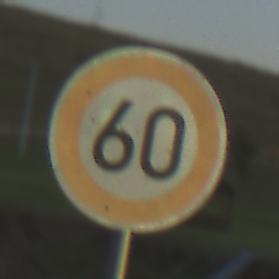
Verkehrszeichen: Geschwindigkeit60
Umgebung: Outdoor, RoadRail
Tageszeit: SunriseSunset
Wetter: PartlyCloudy
Licht: Natural
Jahreszeit: NotSpecified
Kontrast: LowContrast